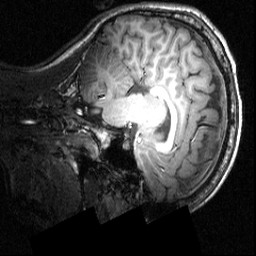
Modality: T1w
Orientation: sagittal
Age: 12
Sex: male
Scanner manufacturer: siemens
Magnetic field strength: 3.951 T
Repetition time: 1.5 s
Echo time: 0.00335 s